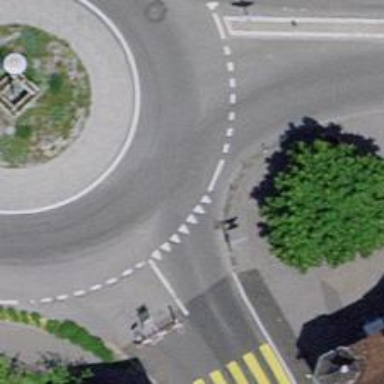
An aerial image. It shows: Secondary road with asphalt surface leading to roundabout junction.